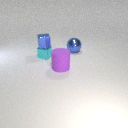
large blue metal sphere behind small cyan metal cube